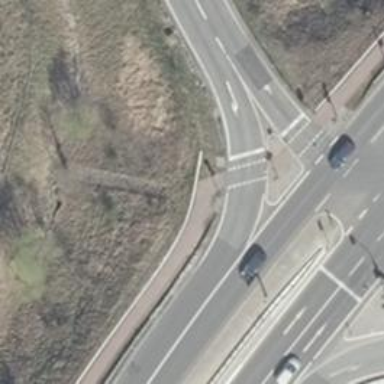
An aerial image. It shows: Crossing with traffic signals.